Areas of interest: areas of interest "Scenic Spot"
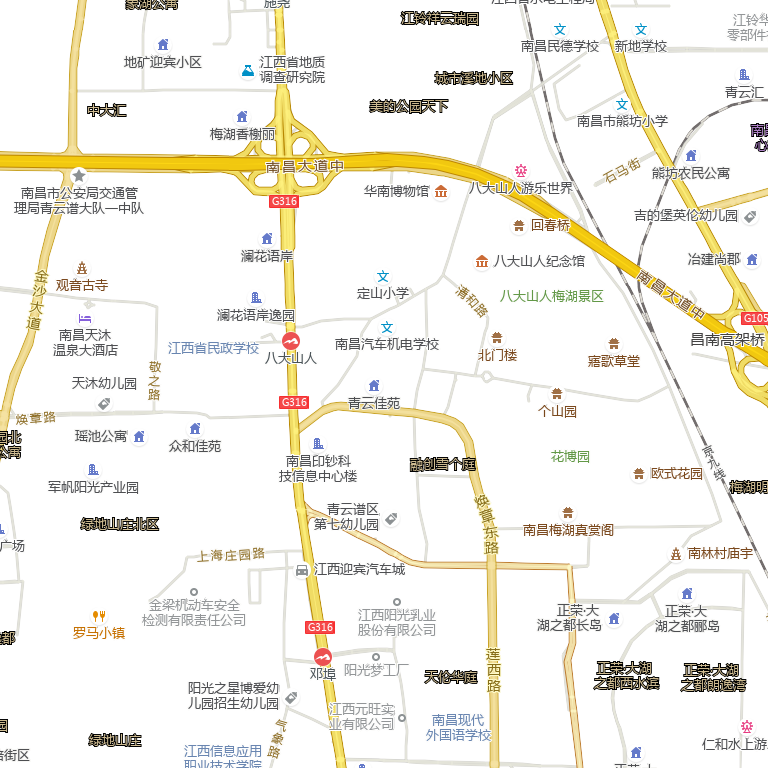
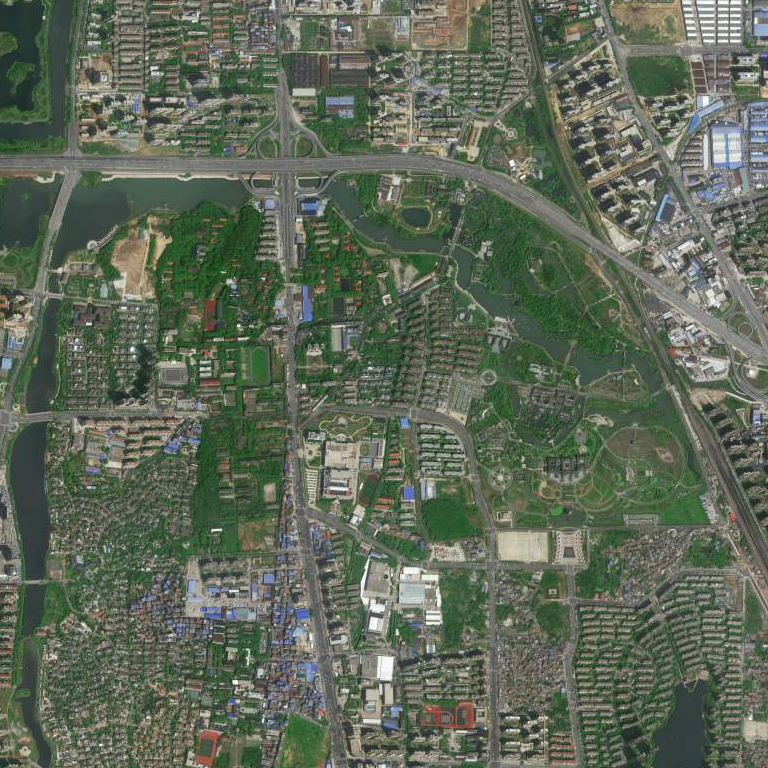